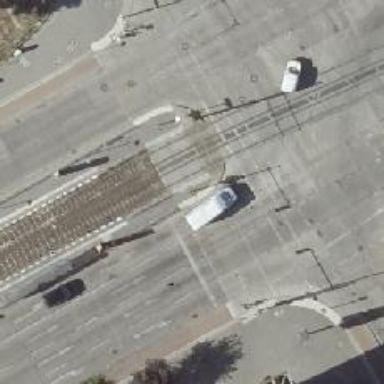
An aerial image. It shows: Footway crossing equipped with traffic signals and central island.